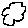
Label: cloud